Question: Check this image...

I want to make a back arrow like this using HTML Entities. Are there any available?
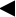
Answer: This is real fun :D I just did <URL> and I got the answser, its - '&#x25c0;'.
<URL>